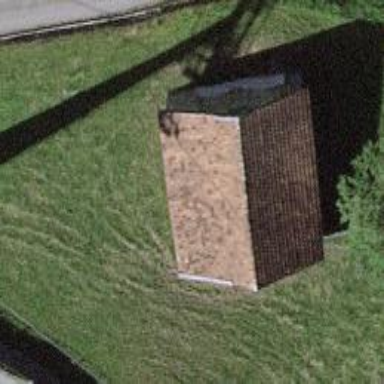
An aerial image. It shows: Shed building.